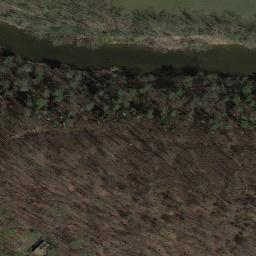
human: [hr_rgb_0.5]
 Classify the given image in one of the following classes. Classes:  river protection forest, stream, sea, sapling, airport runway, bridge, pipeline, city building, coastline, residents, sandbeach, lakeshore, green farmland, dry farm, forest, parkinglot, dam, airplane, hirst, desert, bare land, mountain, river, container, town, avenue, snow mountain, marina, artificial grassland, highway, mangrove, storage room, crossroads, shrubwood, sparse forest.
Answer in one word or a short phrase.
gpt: river